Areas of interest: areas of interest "Hospital"
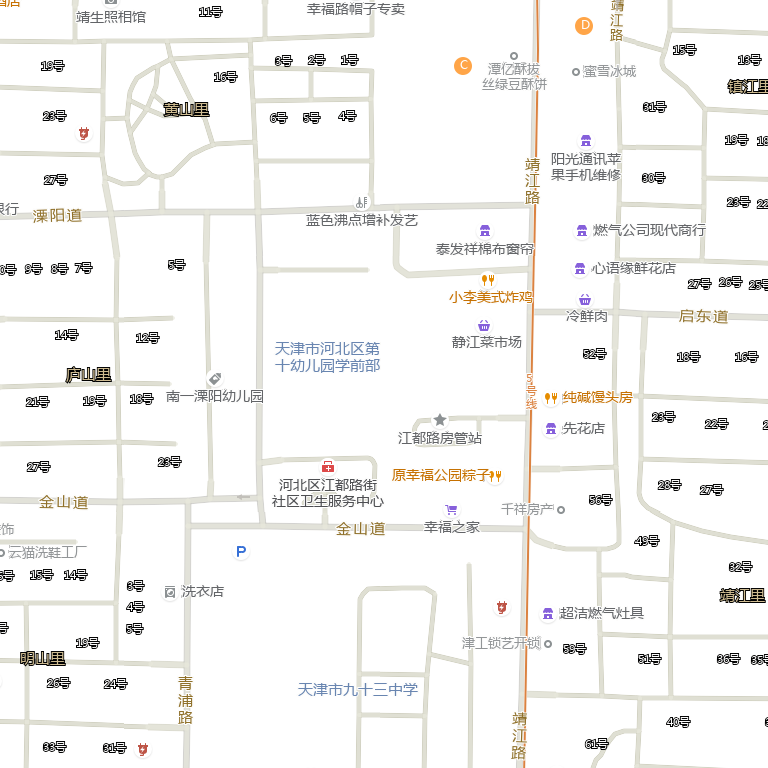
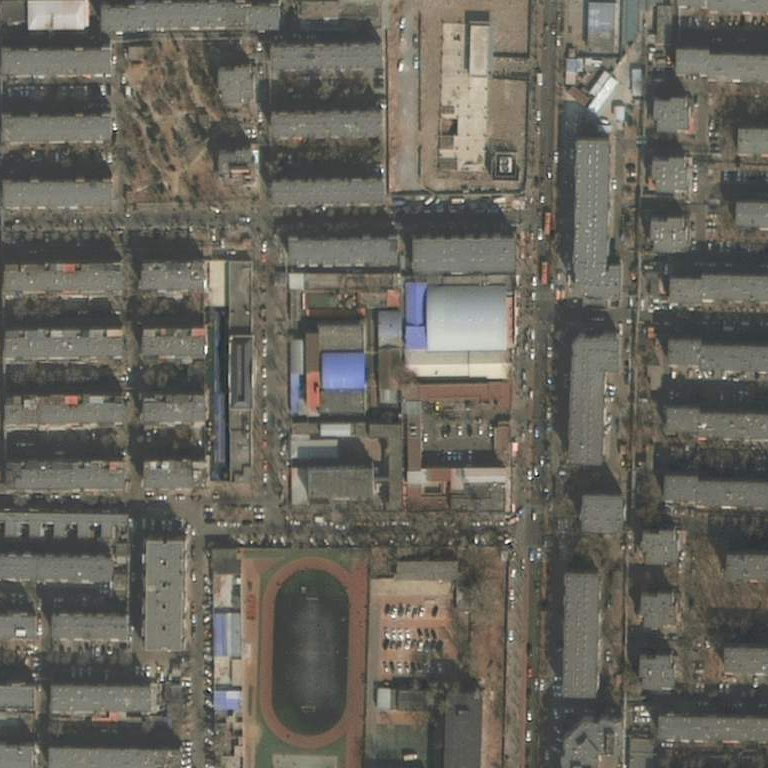